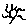
Label: sun